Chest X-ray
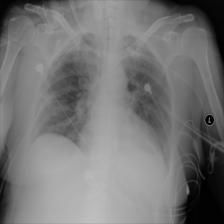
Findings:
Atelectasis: negative
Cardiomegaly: negative
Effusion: negative
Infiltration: negative
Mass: negative
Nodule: negative
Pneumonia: negative
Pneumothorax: negative
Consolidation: negative
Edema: negative
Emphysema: negative
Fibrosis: negative
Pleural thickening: negative
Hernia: negative